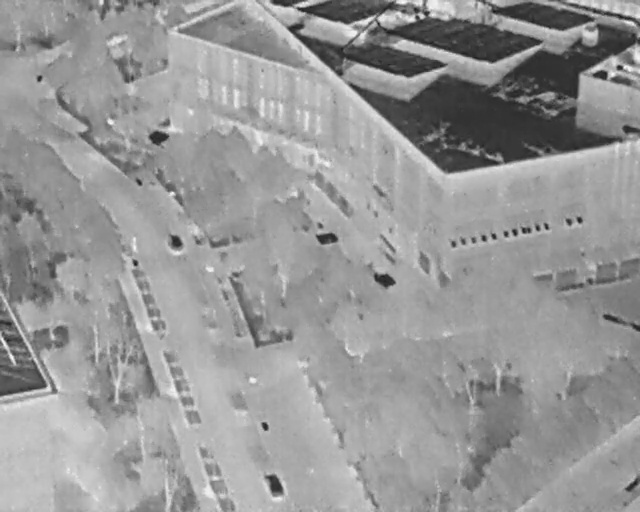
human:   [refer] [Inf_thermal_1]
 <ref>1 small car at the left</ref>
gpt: <box>[[25, 45, 28, 48, 165]]</box>

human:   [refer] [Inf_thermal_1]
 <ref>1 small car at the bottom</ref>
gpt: <box>[[40, 93, 44, 96, 159]]</box>